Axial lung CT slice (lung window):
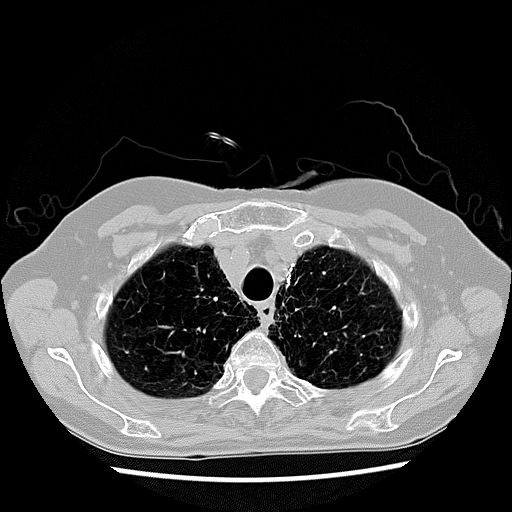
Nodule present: no